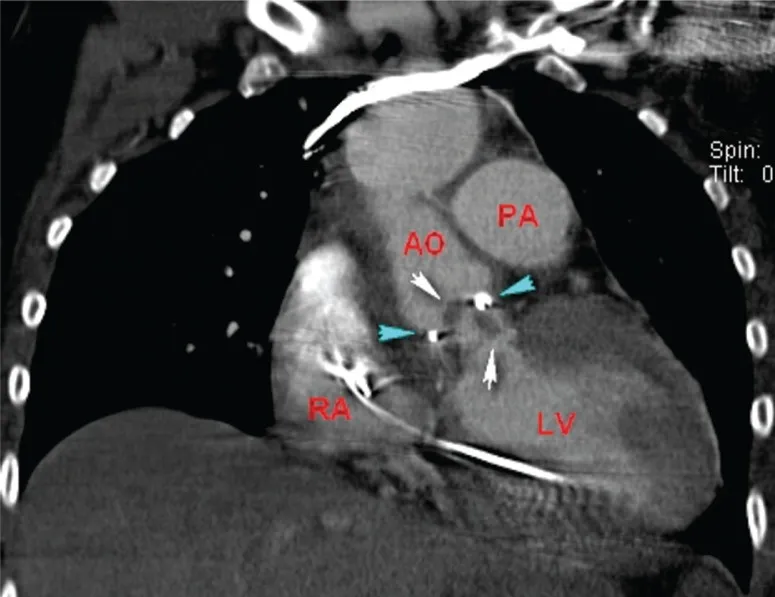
Coronal view from a contrast-enhanced thoracic computed tomography scan demonstrates the extensive vegetations (white arrows) on the aortic valve prosthesis (blue arrows). The right atrium (RA), left ventricle (LV), ascending aorta (AO), and main pulmonary artery (PA) are noted.
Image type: radiology (ct)